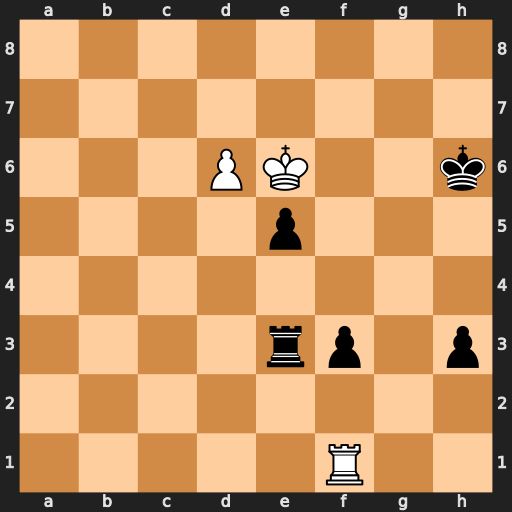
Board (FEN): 8/8/3PK2k/4p3/8/4rp1p/8/5R2
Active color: w
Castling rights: -
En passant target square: -
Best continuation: d7 Rd3 Rxf3 Rxf3 d8=Q